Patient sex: M
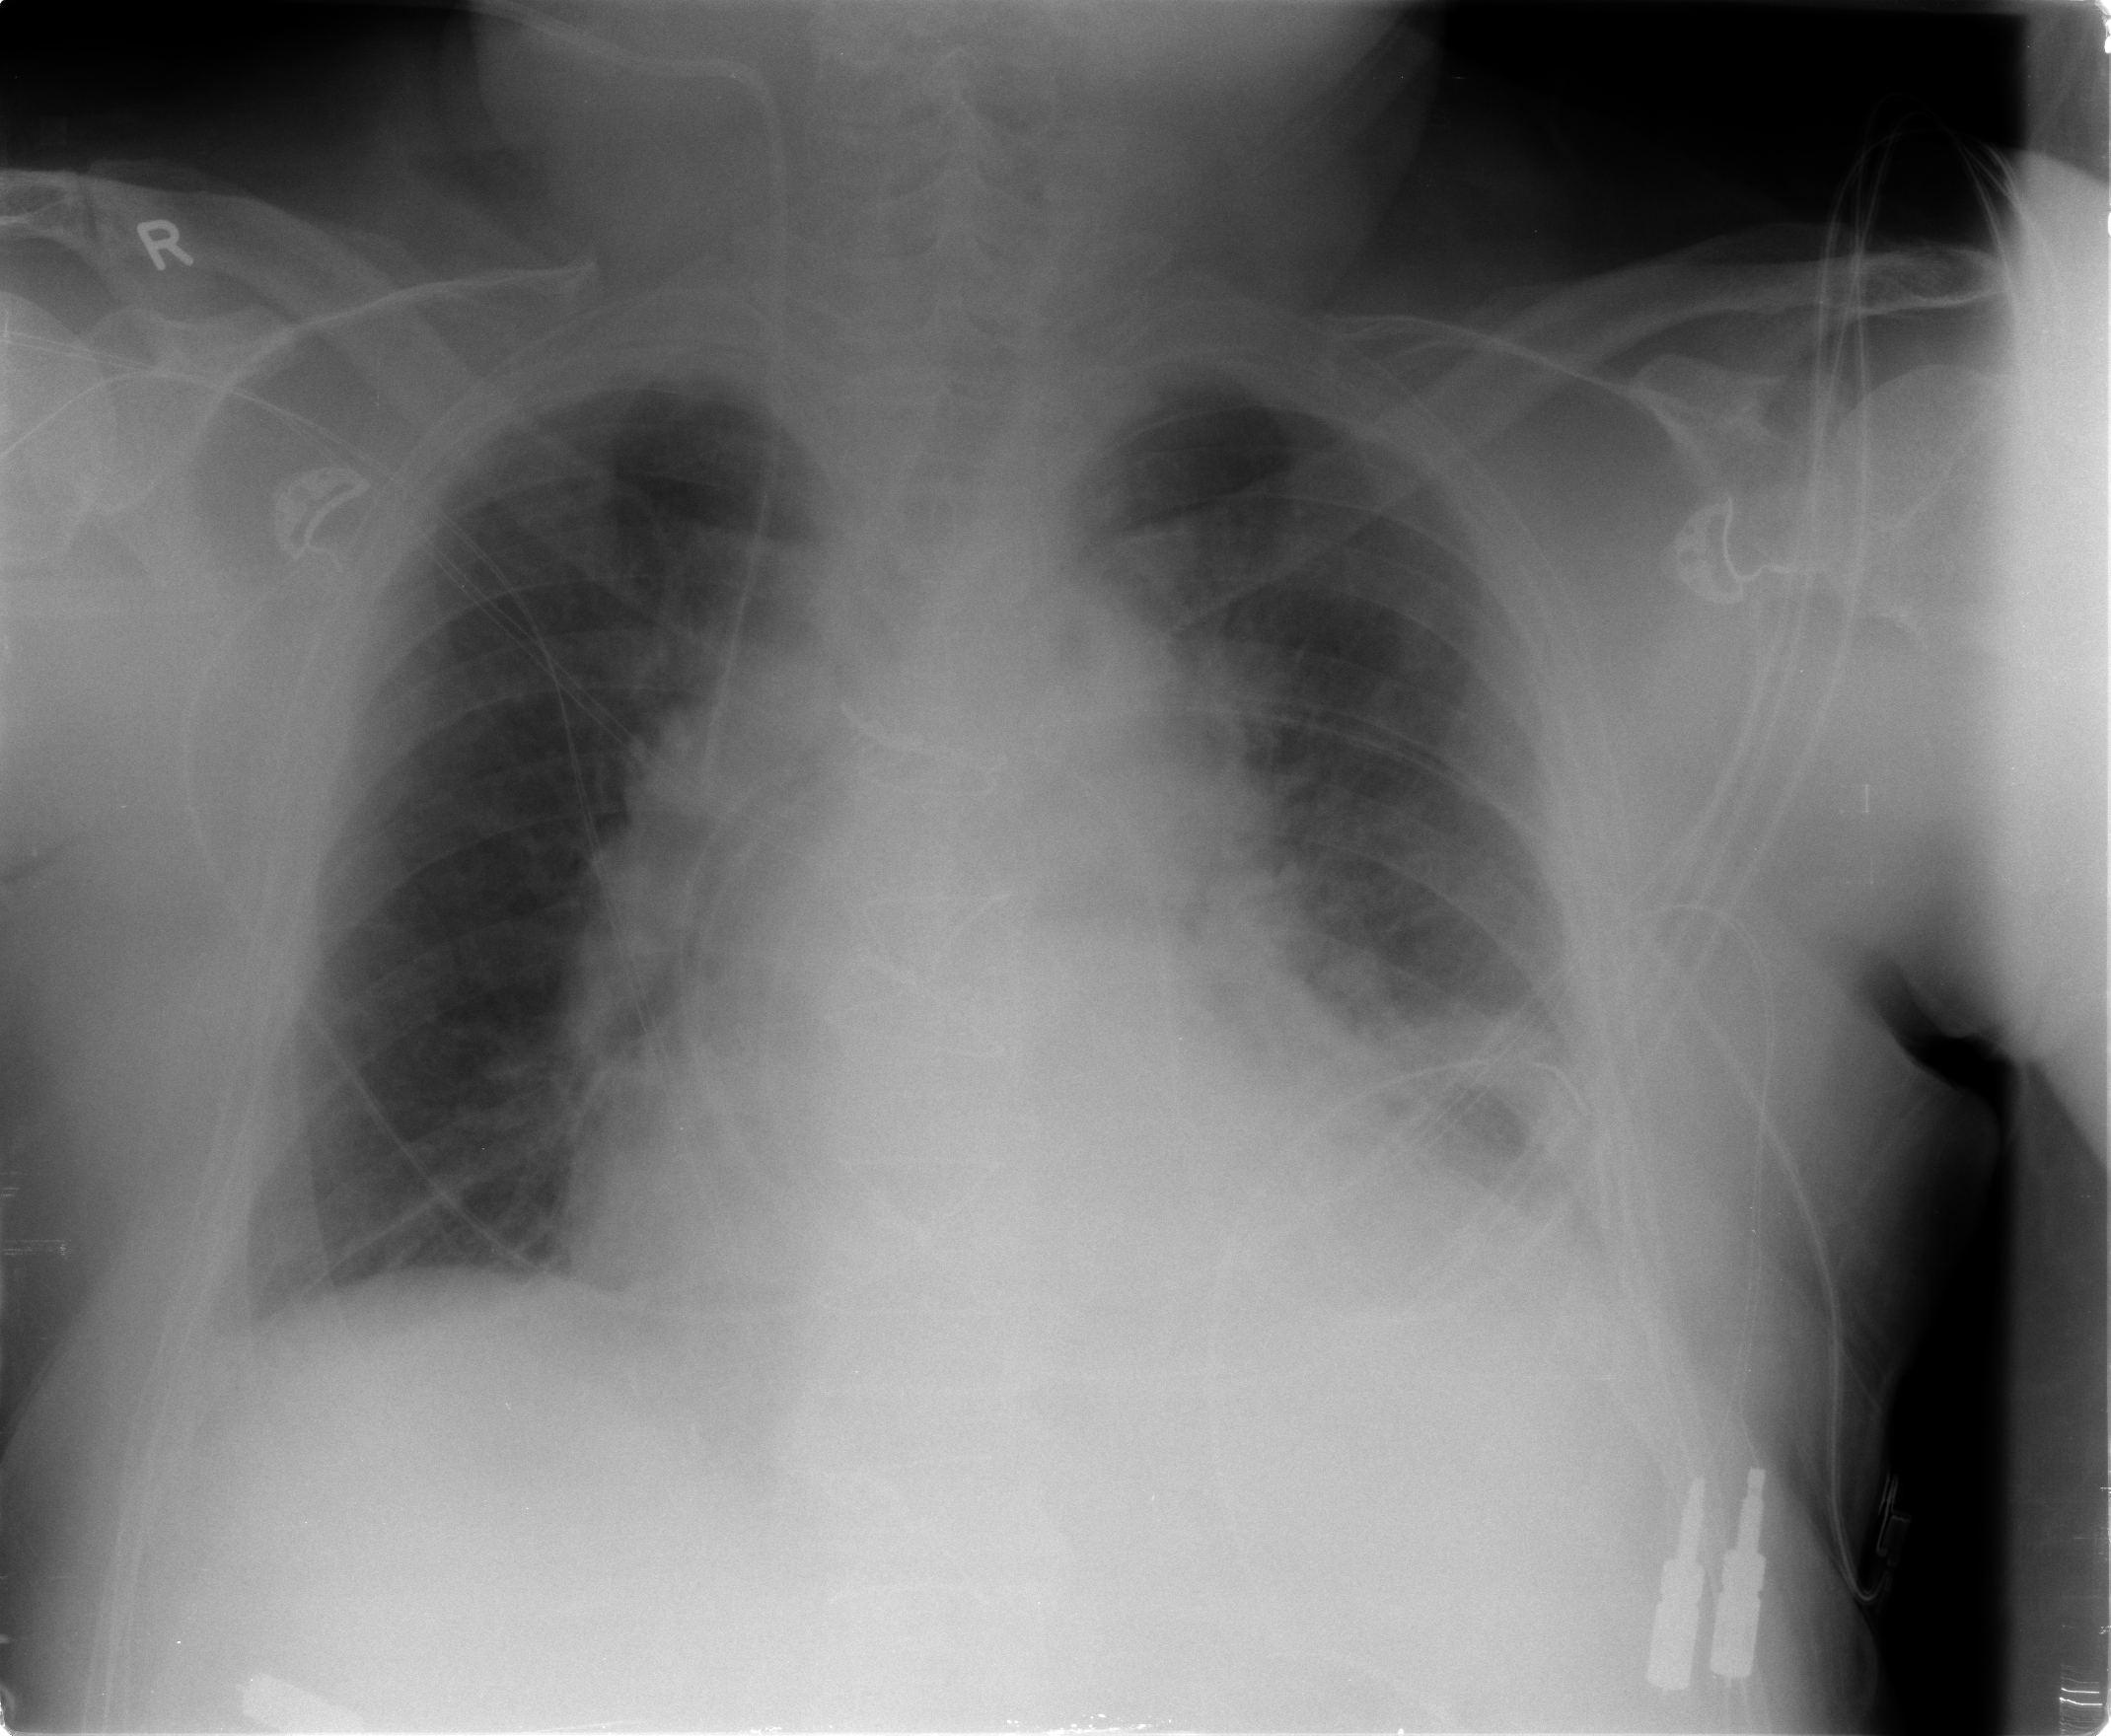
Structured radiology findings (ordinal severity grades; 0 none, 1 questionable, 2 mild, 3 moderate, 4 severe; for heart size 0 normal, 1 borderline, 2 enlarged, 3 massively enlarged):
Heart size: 1
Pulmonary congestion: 2
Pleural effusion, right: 0
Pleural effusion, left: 2
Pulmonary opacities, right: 0
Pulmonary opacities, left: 2
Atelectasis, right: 2
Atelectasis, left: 2